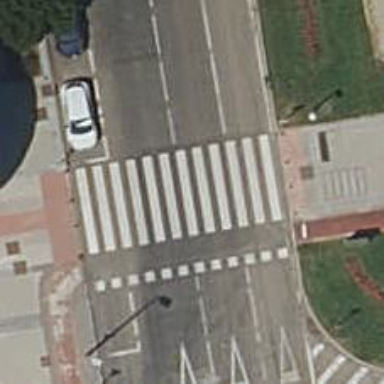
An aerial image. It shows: Uncontrolled zebra crossing on the road.